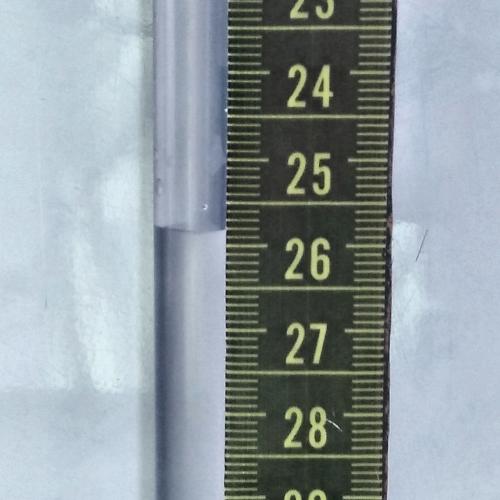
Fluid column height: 25.8 cm